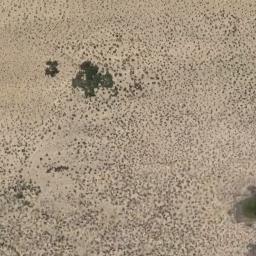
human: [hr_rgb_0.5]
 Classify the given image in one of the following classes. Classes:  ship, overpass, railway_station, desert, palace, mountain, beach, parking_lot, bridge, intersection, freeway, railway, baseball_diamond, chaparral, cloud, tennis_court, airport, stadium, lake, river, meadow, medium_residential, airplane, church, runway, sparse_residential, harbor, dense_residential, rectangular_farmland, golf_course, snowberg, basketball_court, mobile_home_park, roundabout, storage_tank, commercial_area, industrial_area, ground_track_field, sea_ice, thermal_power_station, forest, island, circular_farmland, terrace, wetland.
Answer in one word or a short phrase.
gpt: chaparral